Question: I have a canvas and two input boxes. I want the layout to match that of the picture, and I want them to stay in place on resize. The canvas is centered on the screen. I used jquery to achieve the effect in the picture, but everything moves incorrectly on resize. I'm sure there is an easier way to do this, any ideas?

CSS:
'''
#userAndPass {
border:solid 1px #333;
width:150px;
height:28px;
position:absolute;
}
#viewport {
border:solid 1px #333;
height : 700px;
margin: auto;
left:0; right:0; top:0; bottom:0;
position: absolute;
width : 1000px;
z-index:100;
}
'''
JQuery:
'''
var offset = $('#viewport').offset();
var user = $('#user');
$('#user').offset({top: (offset.top - 27), left:offset.left});
$('#pass').offset({top: (offset.top - 27), left:offset.left+160});
'''
HTML:
'''
<body>
<input id="user" class="userAndPass" type="text" placeholder="username"></input>
<input id="pass" class="userAndPass" type="password" placeholder="password"></input>
<canvas id="viewport"></canvas>
</body>
'''
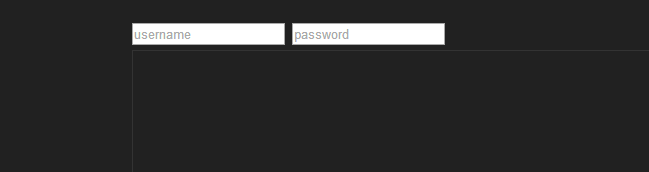
Answer: Always avoid 'position' attribute unless its the last resort....later it always conflicts if you have too much of css :)
Wrap all of your DOM into a parent class ('leftBound') and align content in it to left.
<URL>
'''
<div class="leftBound">
<input id="user" class="userAndPass" type="text" placeholder="username"></input>
<input id="pass" class="userAndPass" type="password" placeholder="password"></input>
<br /> <!-- to push canvas below input boxes -->
<canvas id="viewport">canvas in red border</canvas>
</div>
'''
'''
.leftBound, input {
text-align:left;
border:1px solid grey;
display : inline-block;
white-space: nowrap; /* if you dont want to wrap it to new line*/
vertical-align:top; /* push input boxes to top*/
}
#userAndPass {
border:solid 1px #333; /*for demo only */
width:150px;
height:28px;
}
#viewport {
border:solid 1px #333;
height : 700px;
margin: auto;
width : 1000px;
border:1px solid red; /*for demo only */
}
'''